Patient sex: F
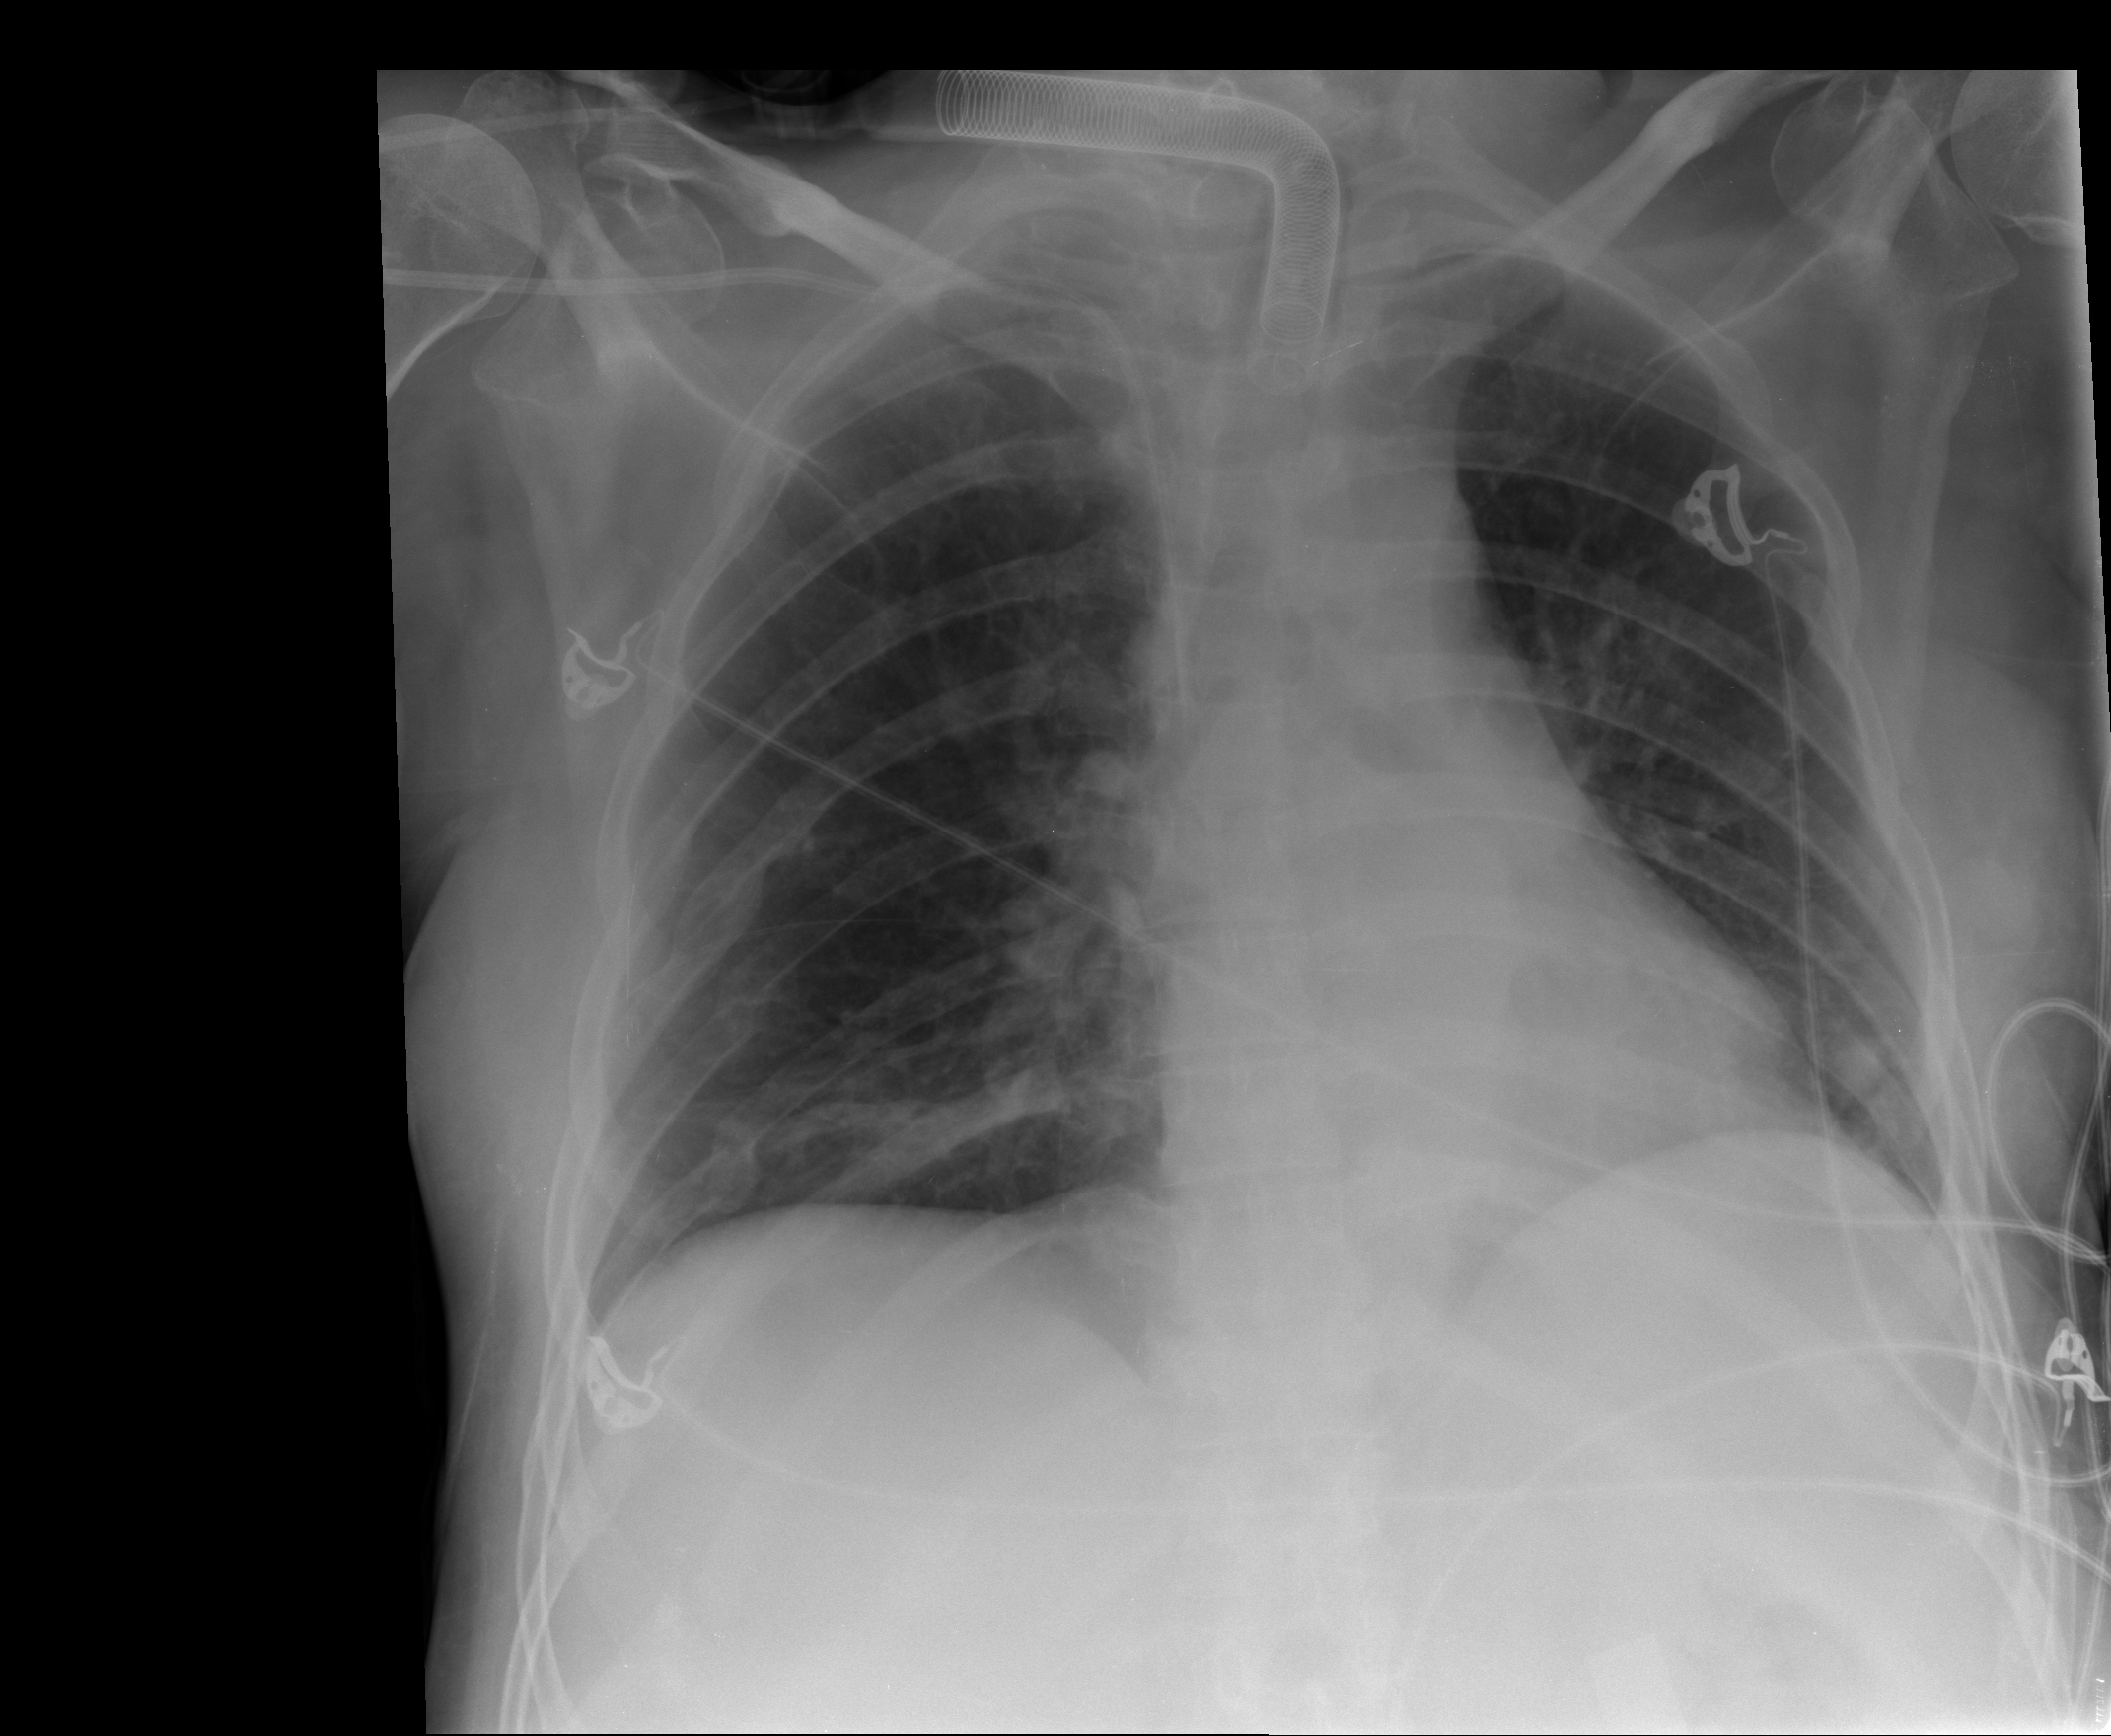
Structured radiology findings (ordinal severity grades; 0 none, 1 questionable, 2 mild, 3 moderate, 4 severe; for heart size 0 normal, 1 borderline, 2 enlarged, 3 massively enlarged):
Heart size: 0
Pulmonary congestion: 1
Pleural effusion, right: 0
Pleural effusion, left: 0
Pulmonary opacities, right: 0
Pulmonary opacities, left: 0
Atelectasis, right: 2
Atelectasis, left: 2